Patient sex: M
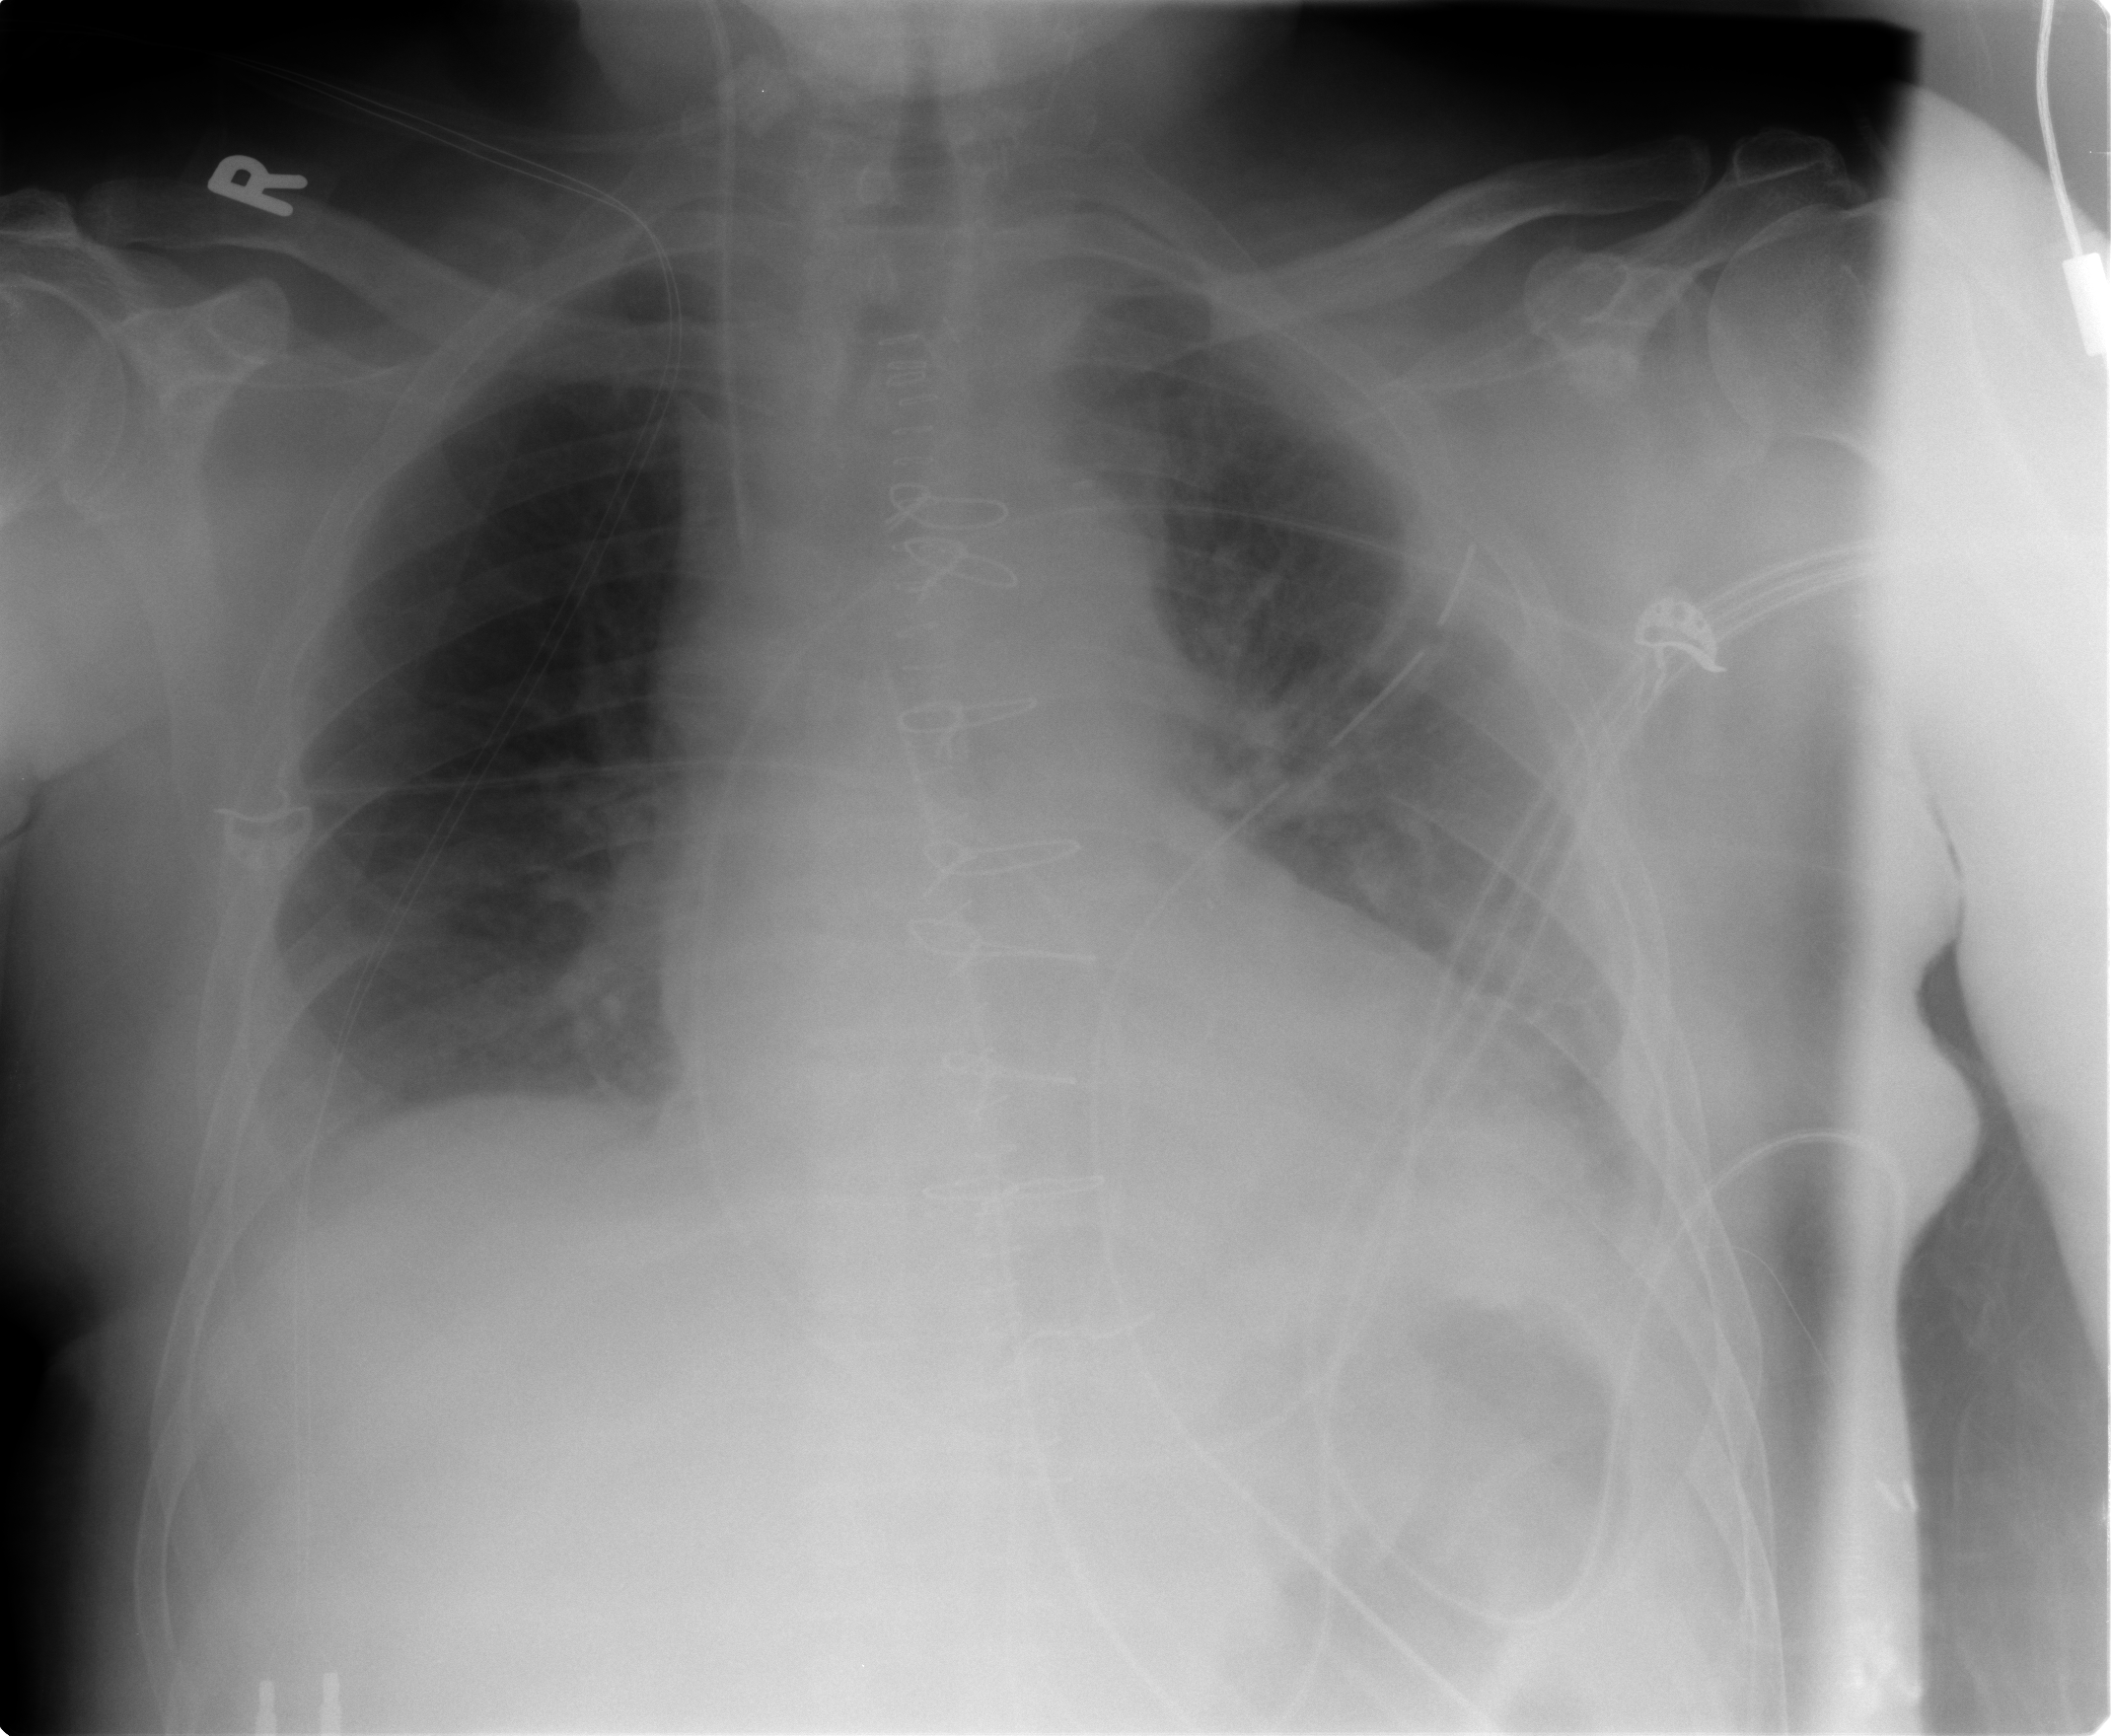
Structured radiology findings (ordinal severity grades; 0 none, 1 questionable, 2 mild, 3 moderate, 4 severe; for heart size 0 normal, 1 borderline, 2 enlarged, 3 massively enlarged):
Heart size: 2
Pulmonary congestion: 2
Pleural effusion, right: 1
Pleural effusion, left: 2
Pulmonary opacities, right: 0
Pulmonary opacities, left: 1
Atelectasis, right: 1
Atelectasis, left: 2